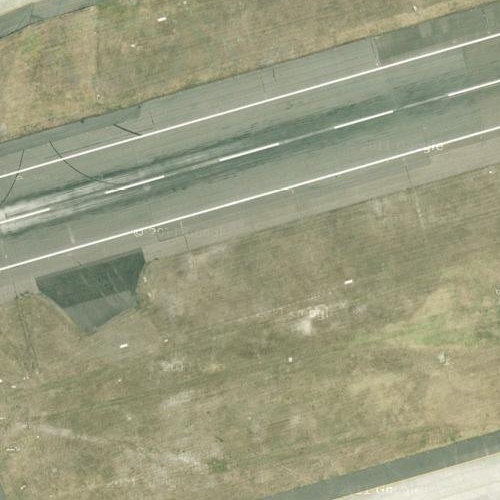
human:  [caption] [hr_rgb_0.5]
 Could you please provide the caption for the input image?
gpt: There are some marking lines on the runways while some lawns beside .

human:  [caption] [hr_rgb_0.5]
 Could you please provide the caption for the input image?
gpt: There are some curved runways with many marking lines on it while some lawns beside .

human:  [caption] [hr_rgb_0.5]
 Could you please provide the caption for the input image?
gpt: Some curved ruwnays with many marking lines on it while some lawns beside .

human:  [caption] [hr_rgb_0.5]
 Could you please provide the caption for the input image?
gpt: Some curving runways with some marking lines on it while some lawns beside .

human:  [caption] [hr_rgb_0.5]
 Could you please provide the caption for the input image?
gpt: Some marking lines are on the runways while some lawns beside .